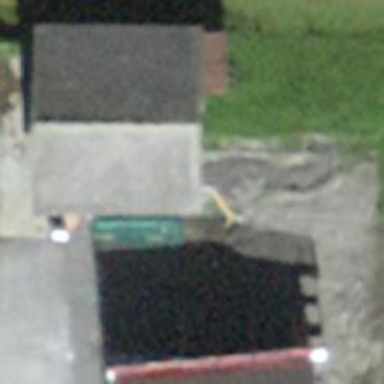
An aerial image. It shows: Farm auxiliary building.